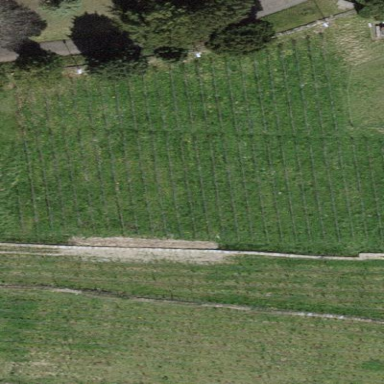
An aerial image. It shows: Vineyard.